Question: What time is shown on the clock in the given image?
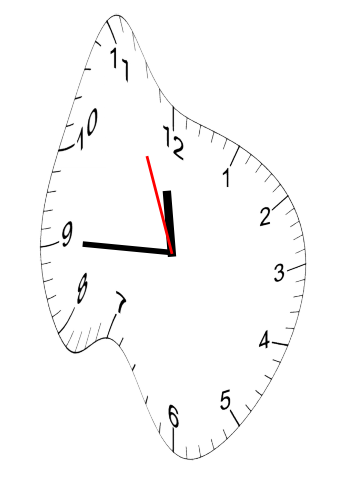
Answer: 11:44:56